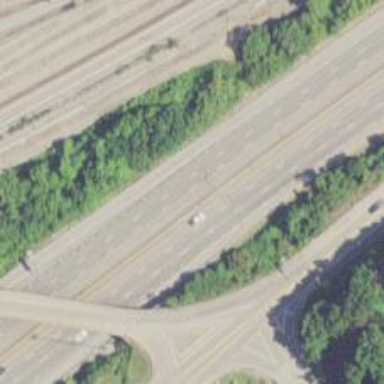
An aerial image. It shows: Motorway.